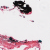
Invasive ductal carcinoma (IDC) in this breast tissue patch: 0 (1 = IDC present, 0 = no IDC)